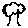
Label: tree